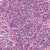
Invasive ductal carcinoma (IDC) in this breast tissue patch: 0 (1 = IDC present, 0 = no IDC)